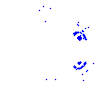
Particle: pion